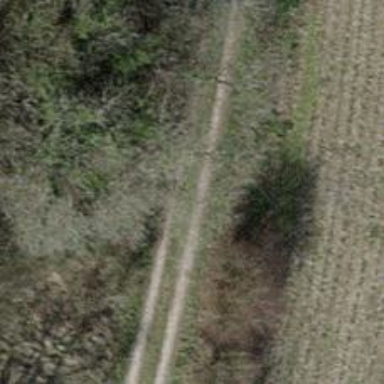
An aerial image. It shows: Unpaved track with grade 4 quality.